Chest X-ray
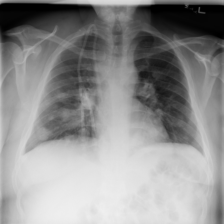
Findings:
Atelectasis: negative
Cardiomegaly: negative
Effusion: negative
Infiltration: negative
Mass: negative
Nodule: positive
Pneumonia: negative
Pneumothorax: negative
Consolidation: negative
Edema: negative
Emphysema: negative
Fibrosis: negative
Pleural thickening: negative
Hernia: negative